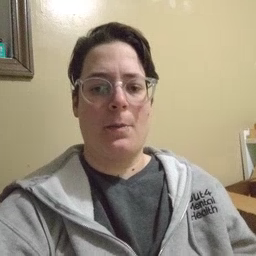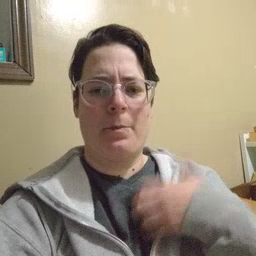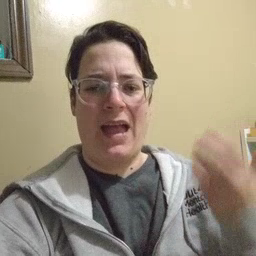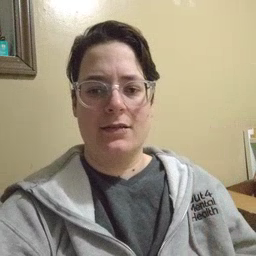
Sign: mad